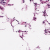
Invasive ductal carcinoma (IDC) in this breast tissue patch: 0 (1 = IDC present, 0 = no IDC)